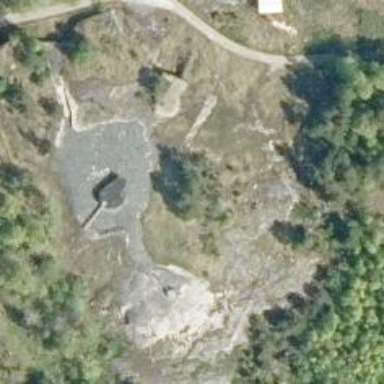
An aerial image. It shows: Bunker.